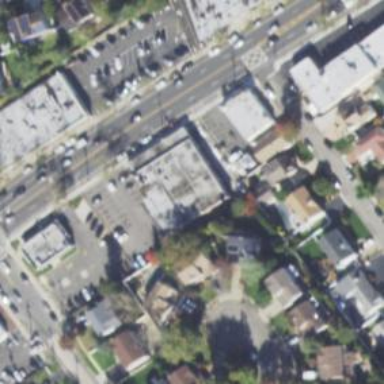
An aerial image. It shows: Commercial building that is post office.